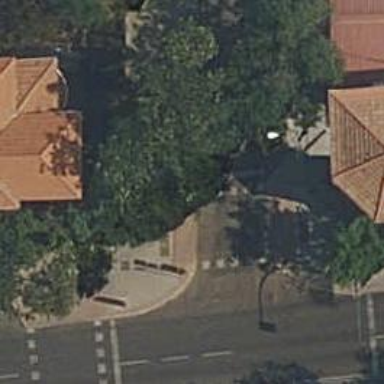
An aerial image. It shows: Living street with sett surface. There is parallel on-street parking lanes on both sides.